Question: # What i want

DIV with text should be as wide as it needed for text.
Bar DIVs should be as wide (with equal width) as it needed to take all of the rest space. DIVs are added dynamically, so it would be great to avoid absolute sizes, like width=25% for each of them.
Space between bars should be 5px.
# What i have
<URL>
# html
'''
<div class="container">
<div class="title">
<h3>Text</h3>
</div>
<div class="bars">
<div class="outer">
<div id="task_bar_1" class="inner">
0%
</div>
</div>
<div class="outer">
<div id="task_bar_2" class="inner">
0%
</div>
</div>
<div class="outer">
<div id="task_bar_3" class="inner">
0%
</div>
</div>
<div class="outer">
<div id="task_bar_4" class="inner">
0%
</div>
</div>
</div>
</div>
'''
# css
'''
body {
margin: 0;
}
.container {
}
.title {
float: left;
}
.container h3 {
margin-top: 0;
margin-bottom: 0;
padding-top: 2px;
}
.bars {
overflow: hidden;
}
.outer {
background-color: grey;
padding: 3px;
margin-left: 5px;
float: left;
}
.inner {
background-color: orange;
color: white;
text-align: center;
}
'''
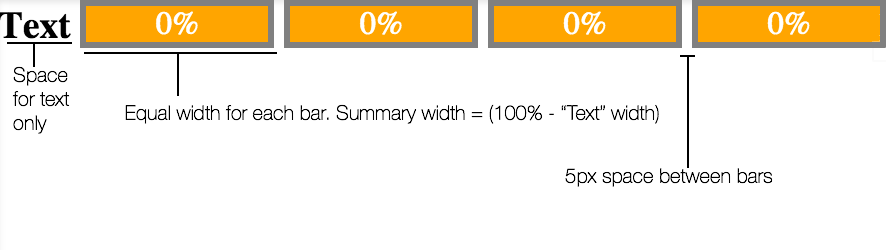
Answer: You can use CSS tables:
- Make '.container' a table as wide as the body:'''
.container {
display: table;
width: 100%;
}
'''
- Make '.title' a cell of that table, and set its width to the minimum required by its content:'''
.title {
display: table-cell;
width: 0;
white-space: nowrap;
}
'''
- '.bars' will be wrapped inside an anonymous table-cell, which will cover all remaining space left by '.title'- Make '.bars' a table as wide as the anonymous table-cell, distribute its width equally among the cells (ignoring their content), and add 5px separation between the cells:'''
.bars {
display: table;
width: 100%;
table-layout: fixed;
border-spacing: 5px;
}
'''
- Make '.outer' cells of that table:'''
.outer {
display: table-cell;
}
'''
'''
body {
margin: 0;
}
.container {
display: table;
width: 100%;
}
.title {
display: table-cell;
width: 0;
white-space: nowrap;
}
.title h3 {
margin: 0;
padding-top: 2px;
}
.bars {
display: table;
table-layout: fixed;
width: 100%;
border-spacing: 5px;
}
.outer {
background-color: grey;
padding: 3px;
display: table-cell;
}
.inner {
background-color: orange;
color: white;
text-align: center;
}
'''
'''
<div class="container">
<div class="title">
<h3>Text</h3>
</div>
<div class="bars">
<div class="outer">
<div id="task_bar_1" class="inner">0%</div>
</div>
<div class="outer">
<div id="task_bar_2" class="inner">0%</div>
</div>
<div class="outer">
<div id="task_bar_3" class="inner">0%</div>
</div>
<div class="outer">
<div id="task_bar_4" class="inner">0%</div>
</div>
</div>
</div>
'''